Question: I have a web app that uses geolocation. It works on most browsers in most locations which is great. However sometimes I get a 404 error. I have attached it in the image below.
The javascript call to the geolocation function is done like this...
'''
navigator.geolocation.getCurrentPosition(successCallback, geo_error, { enableHighAccuracy: true, maximumAge: 600000, timeout: 600000 });
'''
Does anyone know why in some cases I get this 404? Is it due to the network conditions that this specfic machine is on?

Thank you
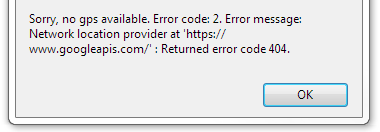
Answer: I afraid I don't have an immediate solution. A quick search in Chrome forum showing that this issue appeared recently. You might need to wait for an upgrade of google browser.
<URL>